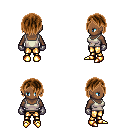
a pixel art fantasy rpg character, female body template, human, dark skin, white pirate shirt, gold greaves, brown bangs hairstyle, metal gloves, gold boots, four views (front, back, left, right), 2x2 character sprite sheet, small pixel art, hard edges, no anti-aliasing